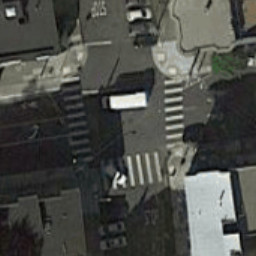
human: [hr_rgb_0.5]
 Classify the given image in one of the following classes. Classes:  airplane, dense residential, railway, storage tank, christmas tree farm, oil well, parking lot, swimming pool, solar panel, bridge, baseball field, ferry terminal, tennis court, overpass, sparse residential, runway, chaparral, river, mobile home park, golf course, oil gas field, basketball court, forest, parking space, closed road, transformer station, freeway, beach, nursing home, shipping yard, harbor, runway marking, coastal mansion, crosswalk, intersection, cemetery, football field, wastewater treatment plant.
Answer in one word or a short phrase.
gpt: crosswalk